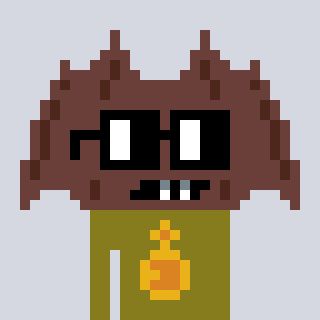
a pixel art character with square black glasses, a bat-shaped head and a gunk-colored body on a cool background